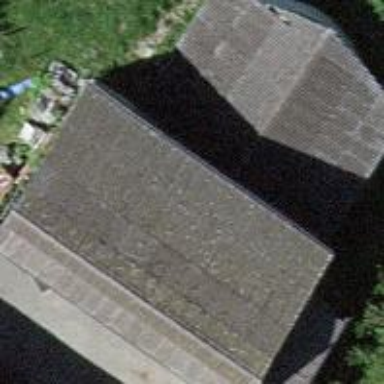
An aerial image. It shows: Shed building.